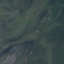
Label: HerbaceousVegetation